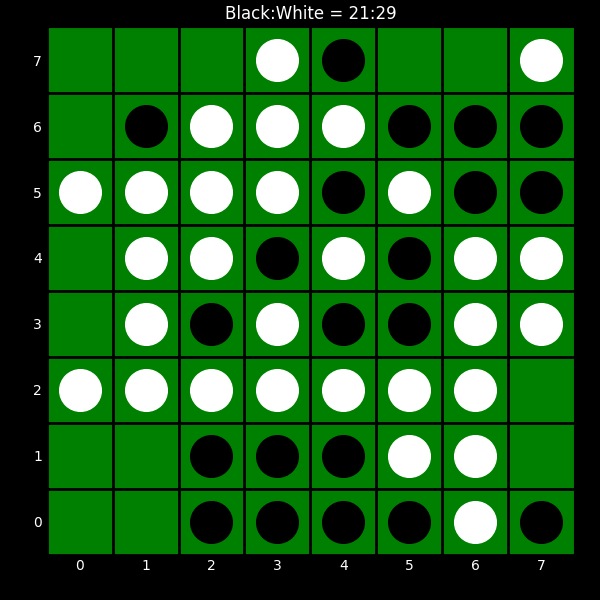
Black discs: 21
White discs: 29